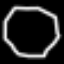
Label: octagon